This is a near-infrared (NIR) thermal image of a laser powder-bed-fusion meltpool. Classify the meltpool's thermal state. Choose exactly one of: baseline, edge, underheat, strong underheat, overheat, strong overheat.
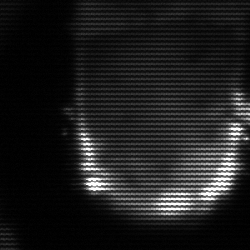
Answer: baseline